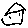
Label: house